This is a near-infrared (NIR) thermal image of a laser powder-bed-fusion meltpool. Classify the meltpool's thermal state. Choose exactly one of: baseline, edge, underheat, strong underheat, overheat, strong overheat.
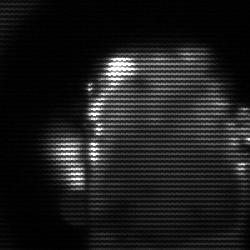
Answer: baseline